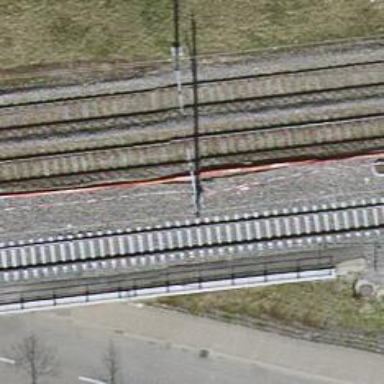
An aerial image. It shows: Railway spur service.